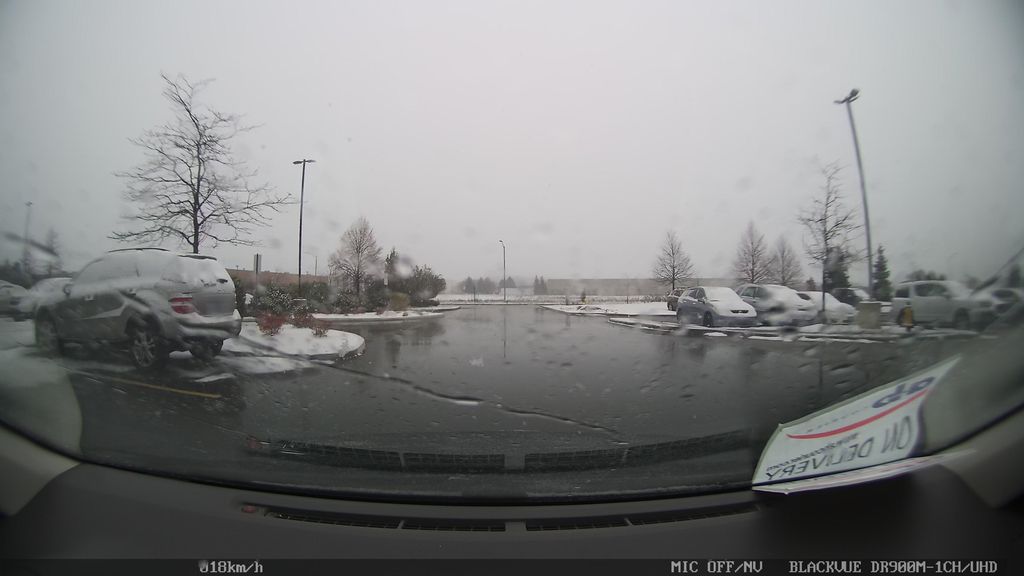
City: toronto